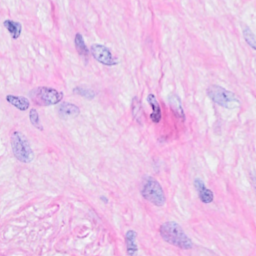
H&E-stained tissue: Breast